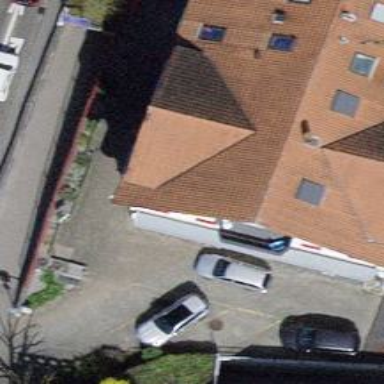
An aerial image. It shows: Swimming pool shop.